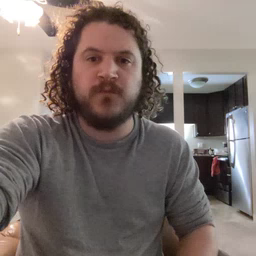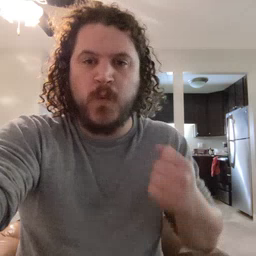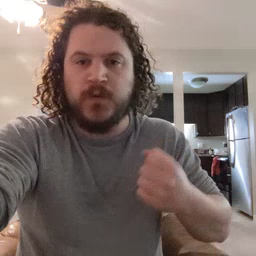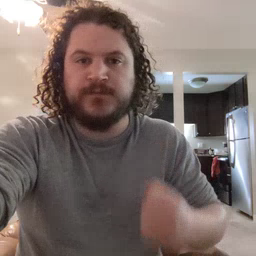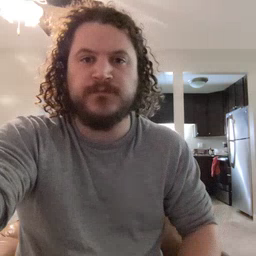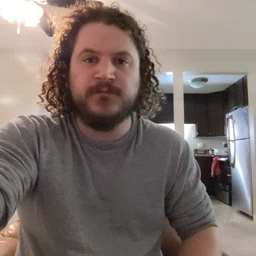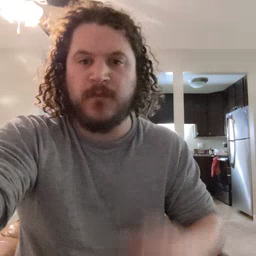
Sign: car